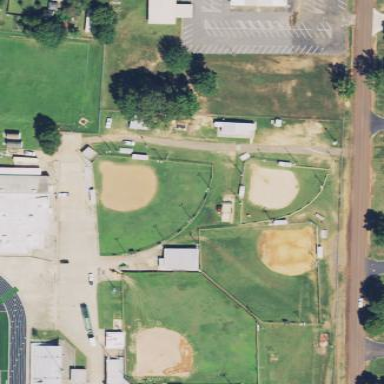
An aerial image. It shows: Softball pitch for leisure and sport activities.